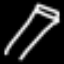
Label: pencil